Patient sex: F
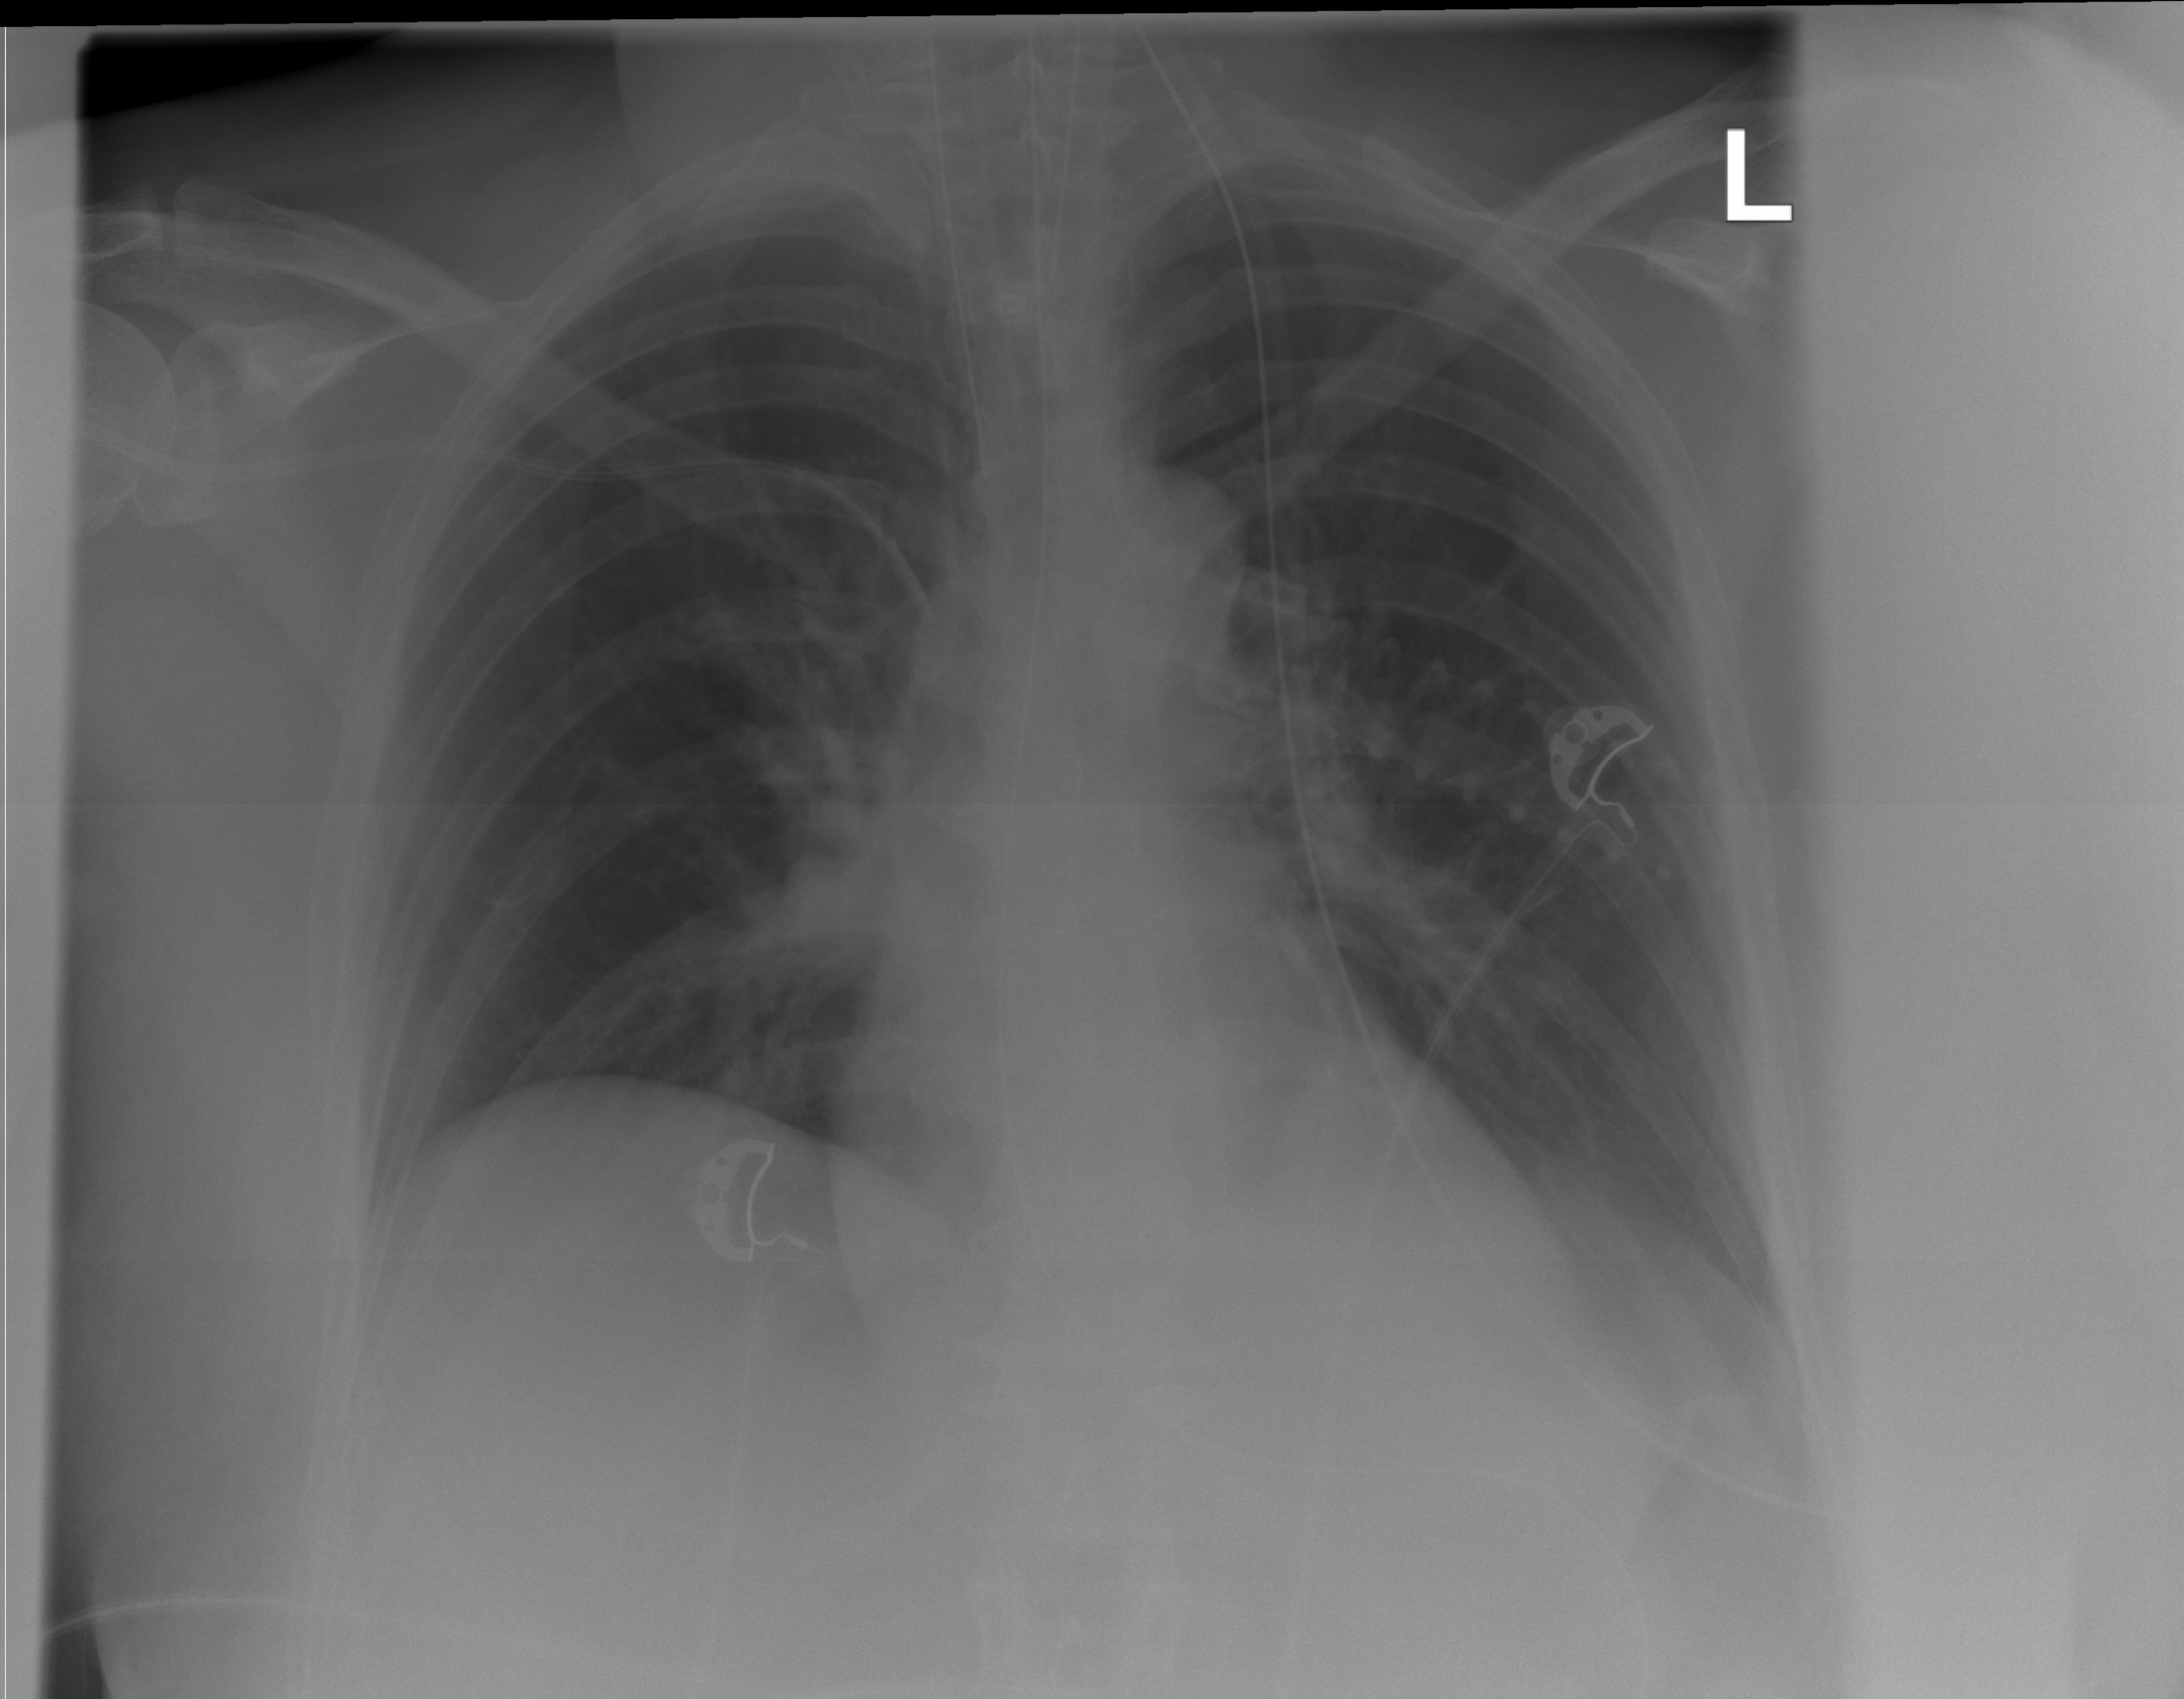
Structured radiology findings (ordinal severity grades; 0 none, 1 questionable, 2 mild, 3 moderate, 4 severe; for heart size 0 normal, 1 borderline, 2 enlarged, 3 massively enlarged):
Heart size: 0
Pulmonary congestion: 0
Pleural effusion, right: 0
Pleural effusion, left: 0
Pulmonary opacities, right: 2
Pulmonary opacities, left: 2
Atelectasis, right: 0
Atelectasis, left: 0